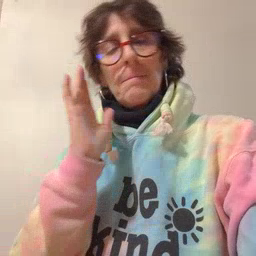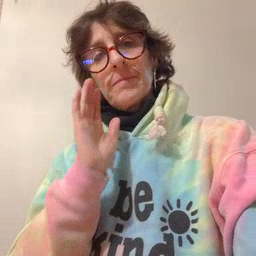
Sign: nap